【题型】解答题　【知识点】解析几何　【难度】easy
足球教练带领运动员对“带球射门”进行专项训练.如图，教练员指导运动员沿着与边路$DC$平行的路线带球并起脚射门，教练员强调要在路线上的相应位置$P$处起脚射门进球的可能性最佳（即点$P$对球门$AB$所张的角$\angle APB$最大），假如每条虚线都表示在规定的区域$BCDE$内为运动员预设的带球路线，而每条路线上都有一个最佳起脚射门点$P$，为了研究方便，如图建立坐标系，设$A(-1,0)$、$B(1,0)$，$P$在$x$轴的上方.

\noindent (1) 若$\angle APB = \dfrac{\pi}{6}$，求此时$\triangle ABP$的外接圆的圆心坐标\\
\noindent (2) 过点$P$作$x$轴的垂线，垂足为$H$，若$H(4,0)$，求当$\angle APB$最大时，点$P$的坐标
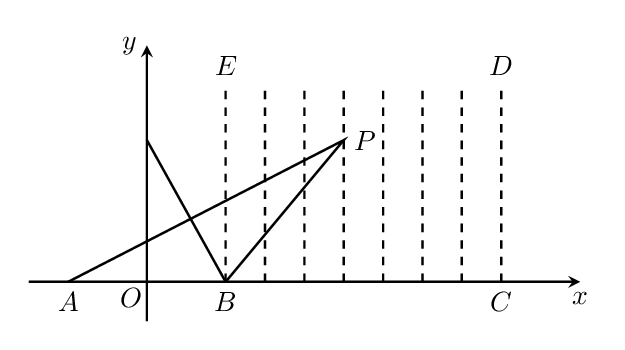
【解答】
\noindent \textbf{【答案】} (1)$(0,\sqrt{3})$；\\
\hspace{1em}(2)$(4,\sqrt{15})$

\vspace{0.5em}
\noindent \textbf{【分析】} (1) 利用正弦定理求出$\triangle ABP$的外接圆半径，再设出圆心坐标，借助勾股定理求解即得.\\
\hspace{1em}(2) 利用直角三角形边角关系，用点$P$的纵坐标表示$\tan\angle APH$、$\tan\angle BPH$，再利用差角的正切公式建立函数关系，借助基本不等式求解即得.

\vspace{0.5em}
\noindent \textbf{【详解】} (1) 在$\triangle ABP$中，设其外接圆半径为$R$，$AB=2$，$\angle APB = \dfrac{\pi}{6}$，\\
由正弦定理得$2R = \dfrac{AB}{\sin\angle APB} = 4$，解得$R=2$，\\
显然$\triangle ABP$的外接圆圆心在线段$AB$的中垂线，即$y$轴上，设圆心坐标为$(0,y_0),y_0>0$，\\
于是$1+y_0^2=4$，解得$y_0=\sqrt{3}$，\\
所以$\triangle ABP$的外接圆的圆心坐标为$(0,\sqrt{3})$.

\vspace{0.5em}
\noindent (2) 设点$P(4,t),t>0$，显然$AH=5$，$BH=3$，而$PH\perp x$轴，\\
则$\tan\angle APH = \dfrac{AH}{PH} = \dfrac{5}{t}$，$\tan\angle BPH = \dfrac{BH}{PH} = \dfrac{3}{t}$，\\
于是
\[
\tan\angle APB = \tan(\angle APH - \angle BPH) = \dfrac{\dfrac{5}{t}-\dfrac{3}{t}}{1+\dfrac{5}{t}\cdot\dfrac{3}{t}} = \dfrac{2}{t+\dfrac{15}{t}} \leq \dfrac{2}{2\sqrt{15}} = \dfrac{\sqrt{15}}{15},
\]
当且仅当$t = \dfrac{15}{t}$，即$t=\sqrt{15}$时取等号，而$\angle APB$是锐角，正切函数$y=\tan x$在$\left(0,\dfrac{\pi}{2}\right)$上单调递增，\\
因此$\angle APB$最大，当且仅当$\tan\angle APB$最大，\\
所以当$\angle APB$最大时，点$P$的坐标是$(4,\sqrt{15})$.

\vspace{0.5em}
\noindent \textbf{【点睛】} 关键点点睛：涉及直角三角形锐角的三角函数，合理利用直角三角形中边的比表示是解题的关键.
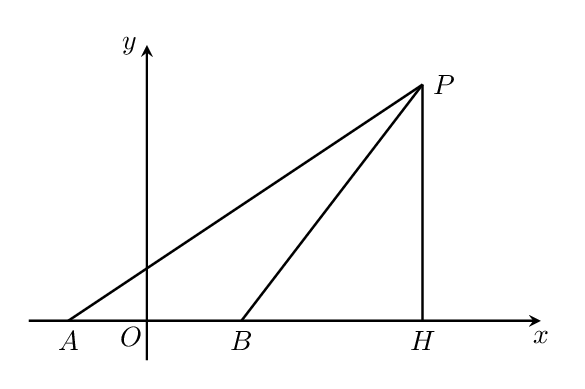